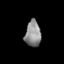
Tissue: prostate
Cell type: T cells
Senescence score: 0.3591
Nuclear area (px): 404
Mean DAPI intensity: 139.619